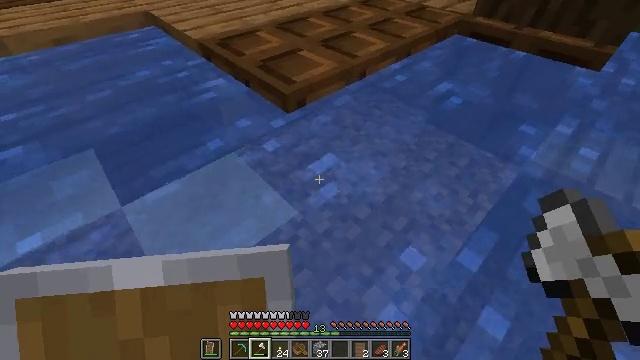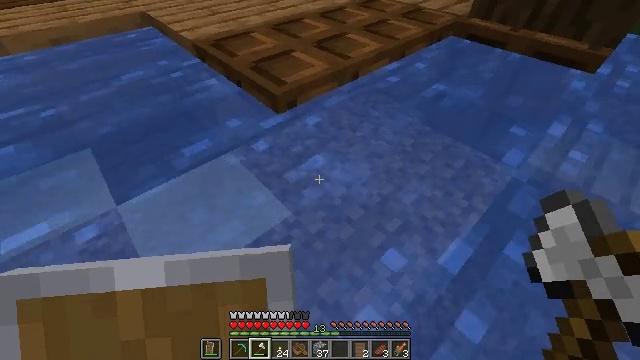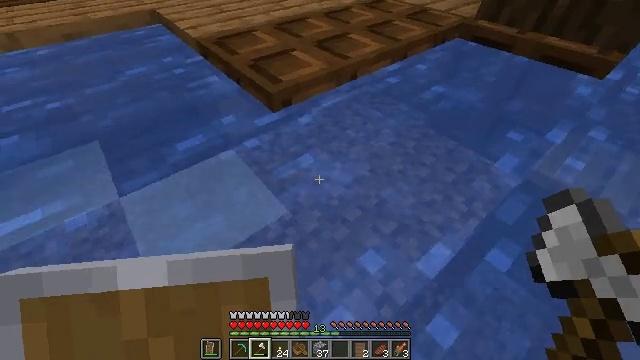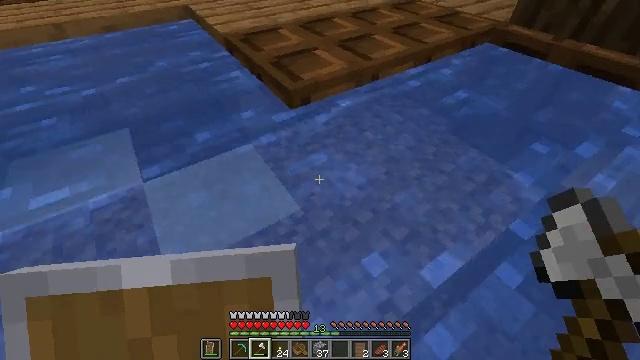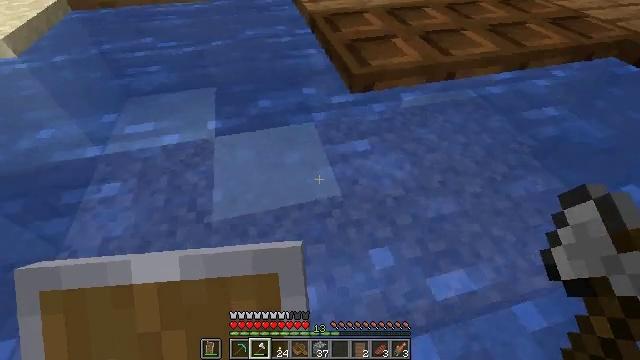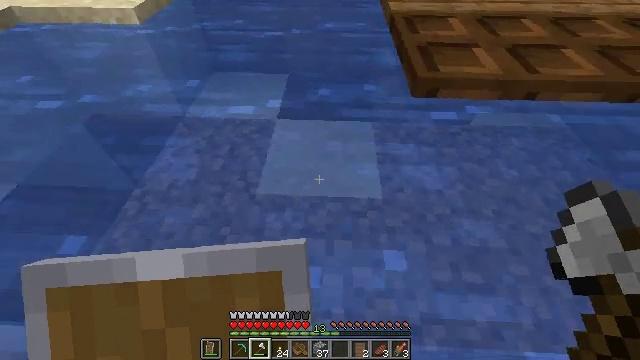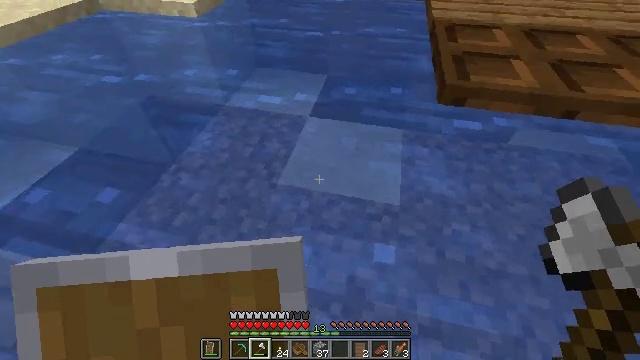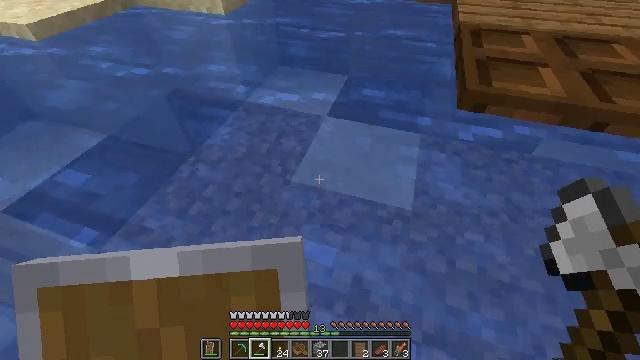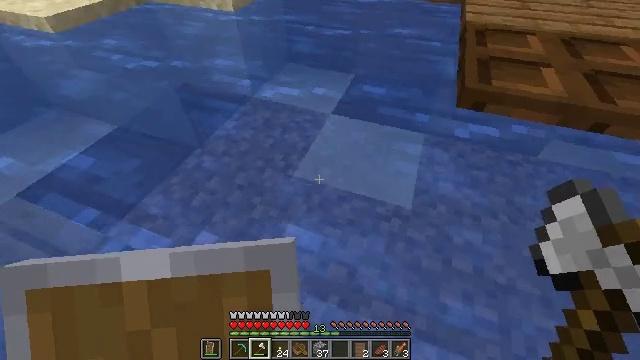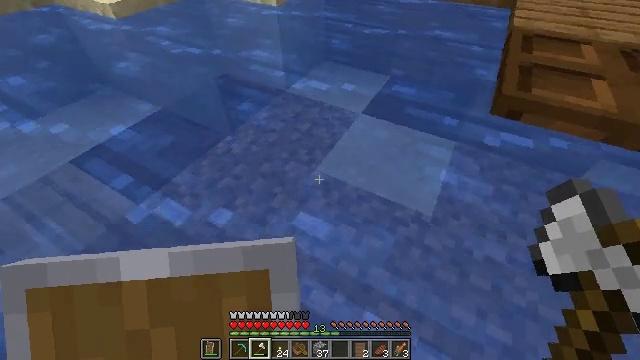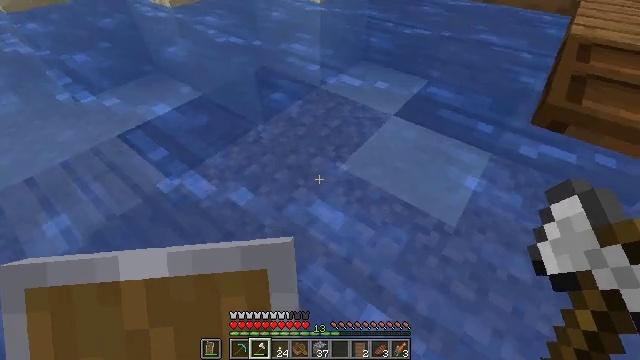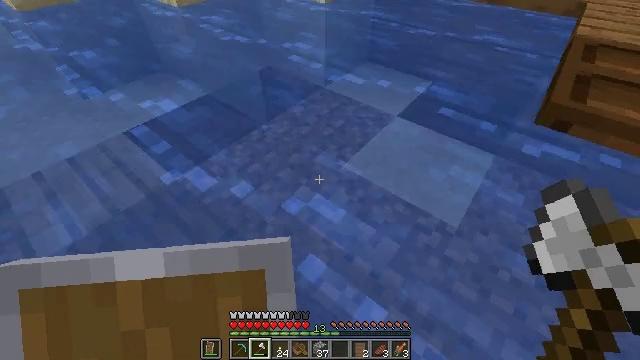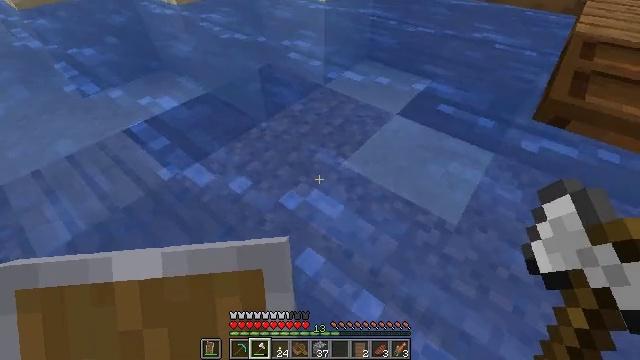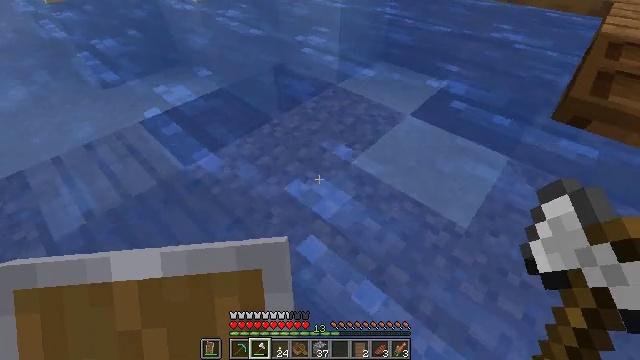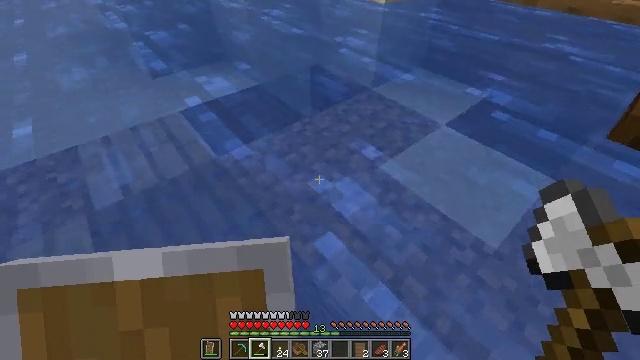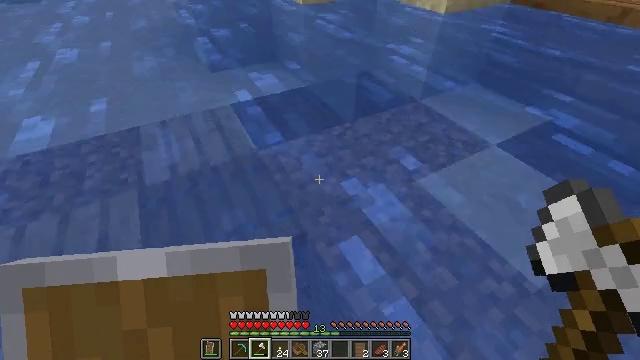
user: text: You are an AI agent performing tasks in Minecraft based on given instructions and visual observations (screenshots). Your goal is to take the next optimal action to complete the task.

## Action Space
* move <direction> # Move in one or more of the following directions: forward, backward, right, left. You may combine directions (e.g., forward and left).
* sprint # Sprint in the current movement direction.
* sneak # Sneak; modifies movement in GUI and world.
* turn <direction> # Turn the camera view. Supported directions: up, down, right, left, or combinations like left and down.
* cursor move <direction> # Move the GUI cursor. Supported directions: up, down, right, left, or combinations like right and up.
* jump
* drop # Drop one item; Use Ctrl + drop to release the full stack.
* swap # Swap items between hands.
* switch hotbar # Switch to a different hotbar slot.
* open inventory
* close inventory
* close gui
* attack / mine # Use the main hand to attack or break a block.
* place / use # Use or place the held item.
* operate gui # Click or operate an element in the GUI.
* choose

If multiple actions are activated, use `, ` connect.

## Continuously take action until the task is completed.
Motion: motion action
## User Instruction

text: Combine diamonds and a stick to craft a diamond shovel.
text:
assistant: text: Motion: move right
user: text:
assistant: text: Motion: move right, turn left
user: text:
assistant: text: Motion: move right, turn left
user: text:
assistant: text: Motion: move right, turn left and down
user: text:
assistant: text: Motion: move right, turn left
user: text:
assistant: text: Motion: turn left and up
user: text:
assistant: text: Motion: turn left
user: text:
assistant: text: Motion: turn left
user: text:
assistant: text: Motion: turn left
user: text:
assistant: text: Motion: turn left
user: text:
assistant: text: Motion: turn left
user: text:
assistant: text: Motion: no_op
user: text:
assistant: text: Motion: turn left
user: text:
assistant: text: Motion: turn left
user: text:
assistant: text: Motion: turn left and up
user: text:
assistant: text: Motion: turn left and up
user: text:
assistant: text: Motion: turn left
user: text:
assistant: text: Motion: turn left
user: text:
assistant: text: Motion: no_op
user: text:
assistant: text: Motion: no_op
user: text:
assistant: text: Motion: move forward
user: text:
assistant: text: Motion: move forward
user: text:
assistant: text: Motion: move forward
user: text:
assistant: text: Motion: move forward, turn left
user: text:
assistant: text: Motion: move forward, turn left
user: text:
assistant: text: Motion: turn left
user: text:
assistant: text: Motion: use / place
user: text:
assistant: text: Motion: use / place
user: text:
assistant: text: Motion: turn up, use / place
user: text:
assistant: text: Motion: use / place